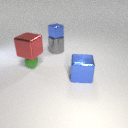
small green rubber sphere below large red metal cube